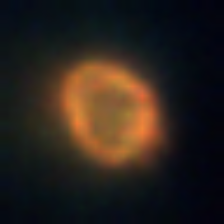
Taxon: Ciliates
Group: Other